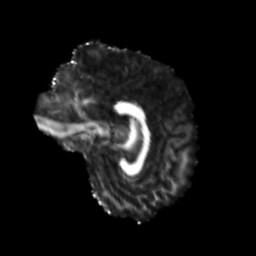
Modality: FA
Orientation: sagittal
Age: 25
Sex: male
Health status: healthy
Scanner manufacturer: siemens
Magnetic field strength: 3 T
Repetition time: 3.6 s
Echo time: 0.092 s